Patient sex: M
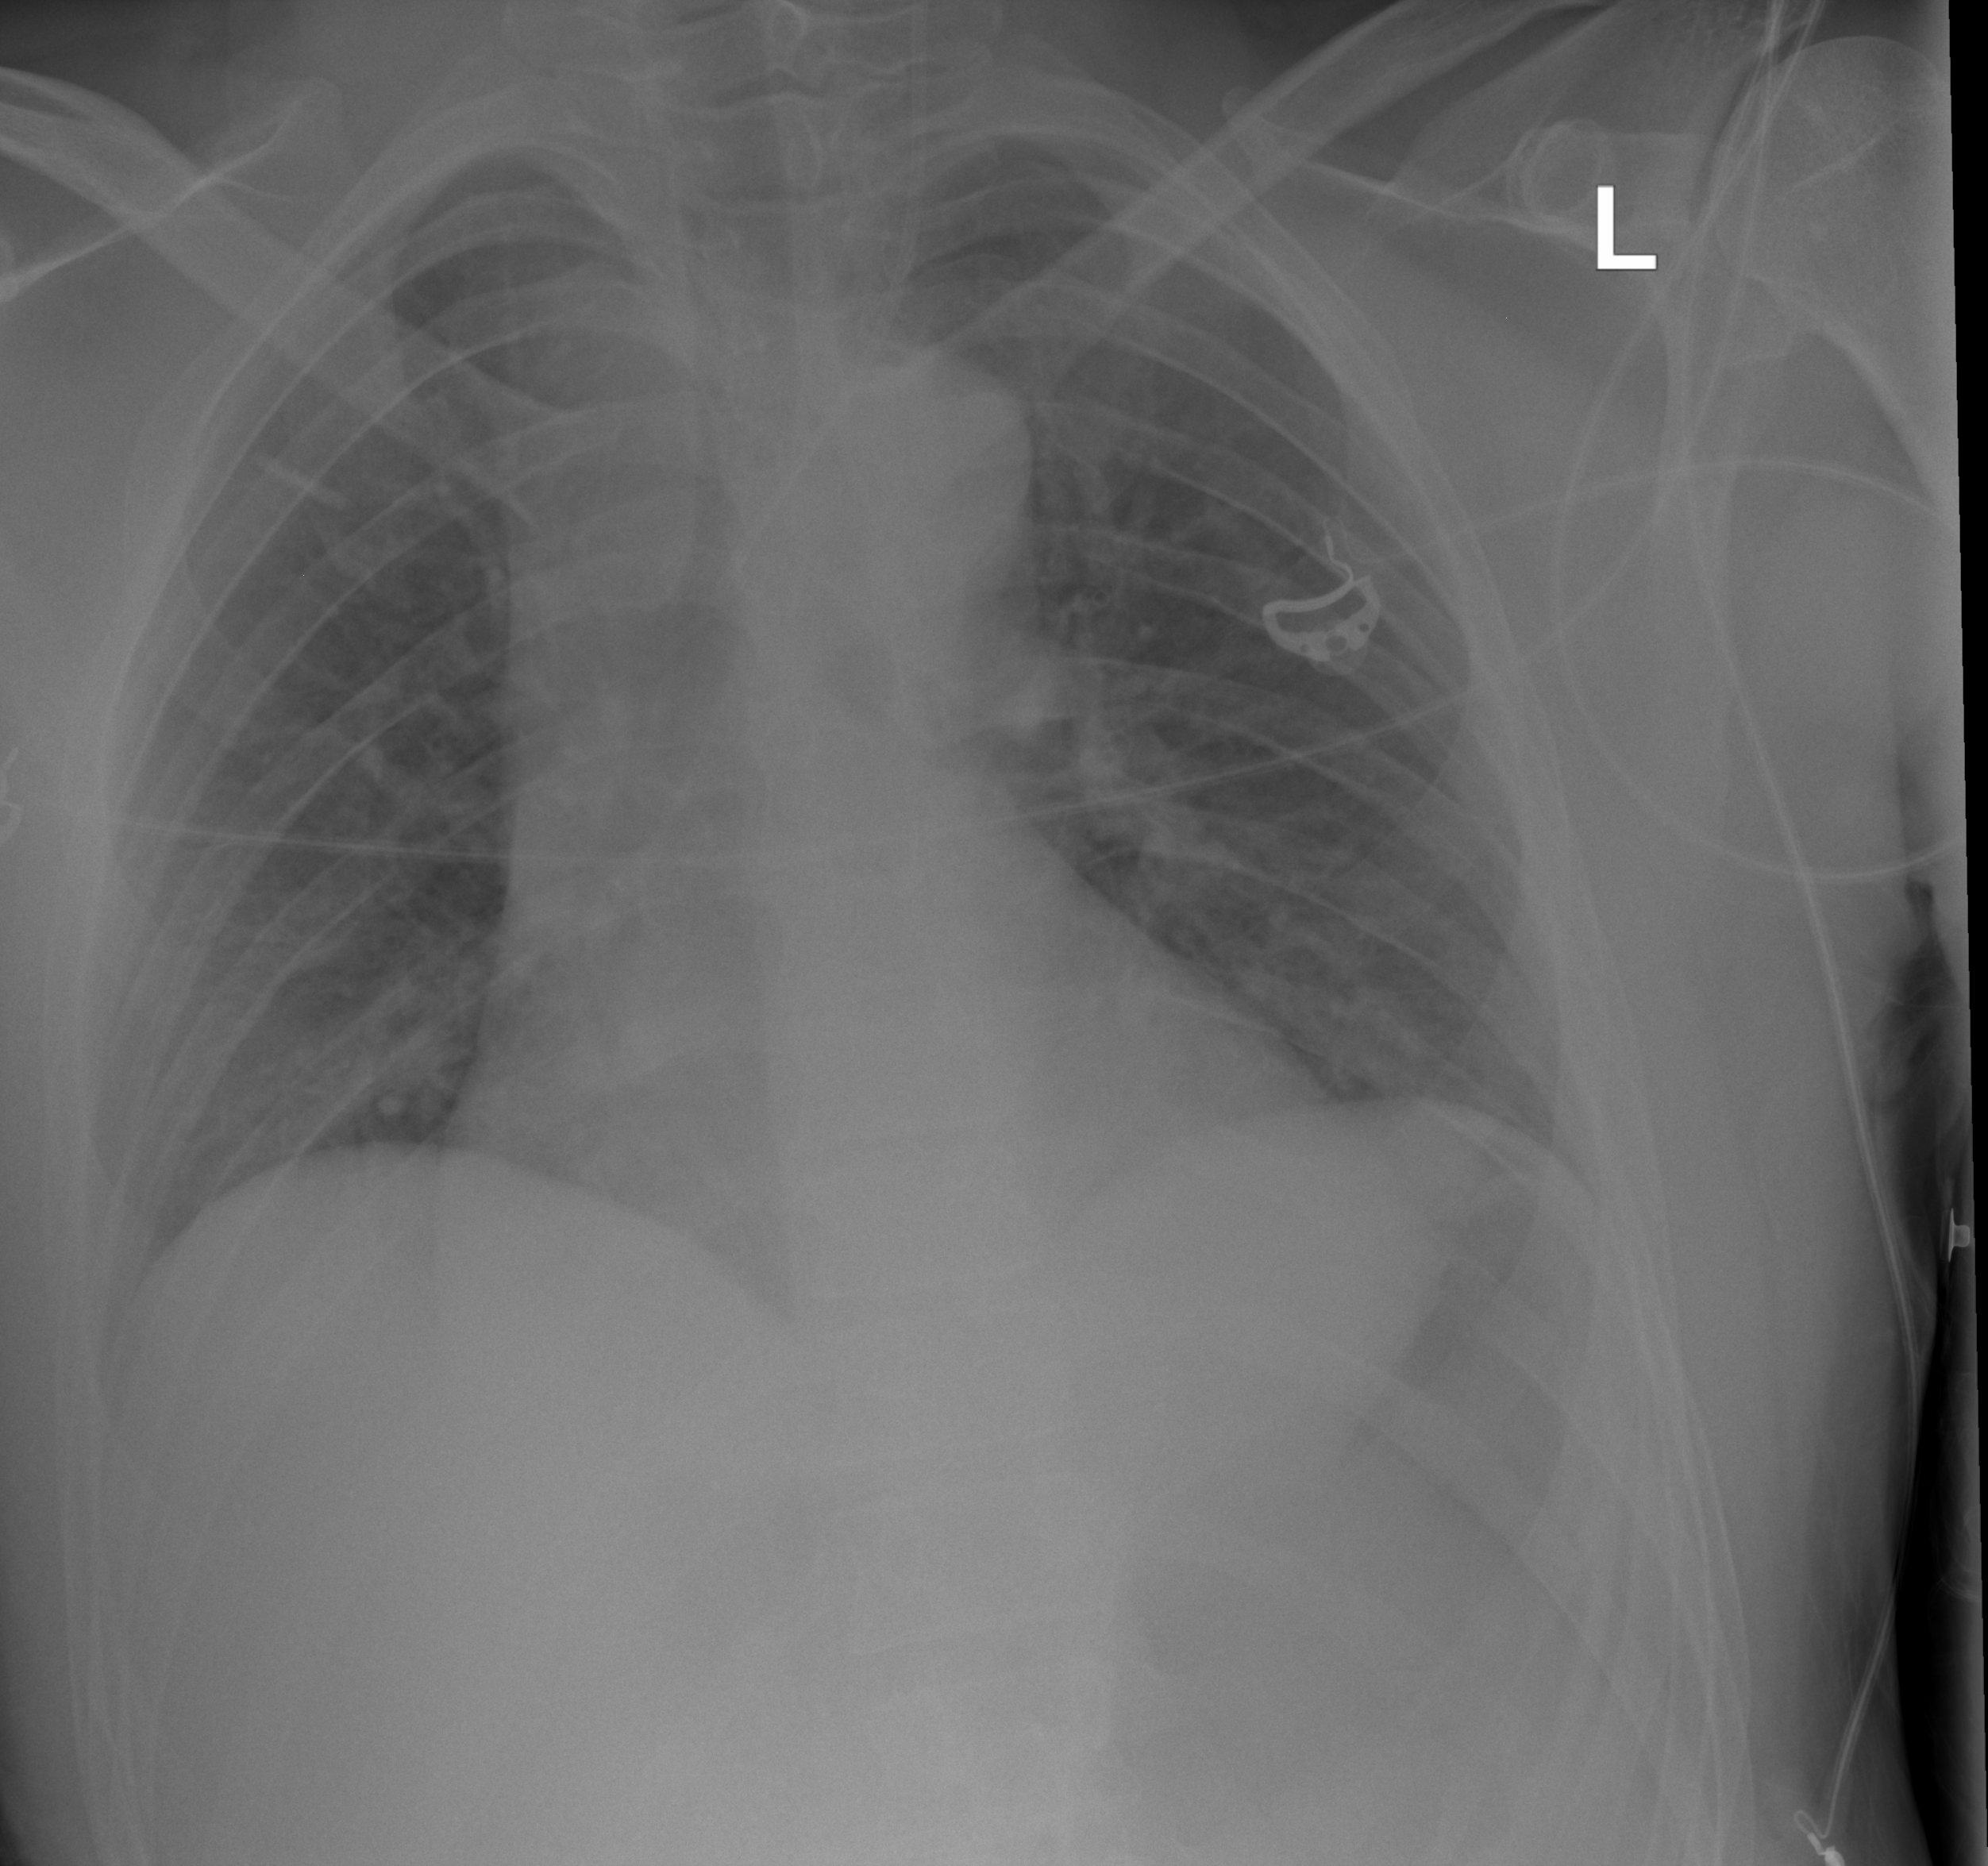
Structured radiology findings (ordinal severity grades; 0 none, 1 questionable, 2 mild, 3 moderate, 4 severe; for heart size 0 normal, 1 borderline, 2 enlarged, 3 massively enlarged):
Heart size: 0
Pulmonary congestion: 2
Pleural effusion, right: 0
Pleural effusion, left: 0
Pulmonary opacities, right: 1
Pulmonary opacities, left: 1
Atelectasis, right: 0
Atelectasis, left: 0